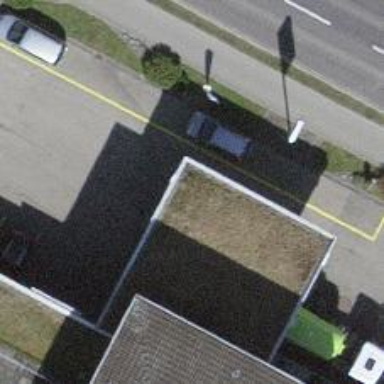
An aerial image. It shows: Fuel station.